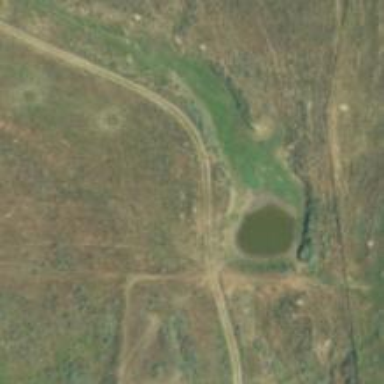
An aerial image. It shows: Reservoir.